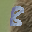
Label: 8